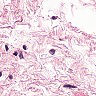
Metastatic tissue present: no